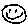
Label: smiley face